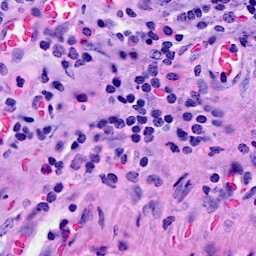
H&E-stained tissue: Breast